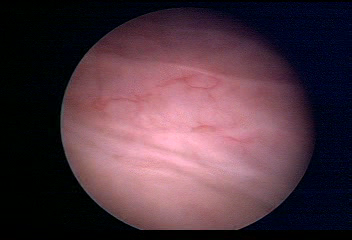
Modality: WLC
Class: Normal mucosa
Bladder cancer association: No